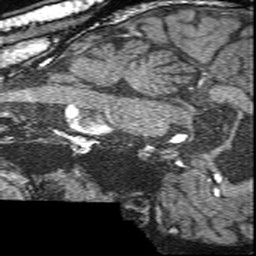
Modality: angio
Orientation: sagittal
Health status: ill
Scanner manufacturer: siemens
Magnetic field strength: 1.5 T
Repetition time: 0.024 s
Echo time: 0.007 s